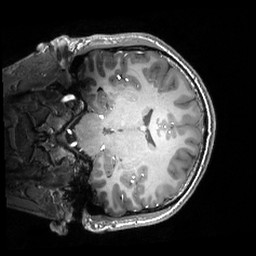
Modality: T1w
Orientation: coronal
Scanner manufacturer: philips
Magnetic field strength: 7 T
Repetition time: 0.008 s
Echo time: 0.001974 s